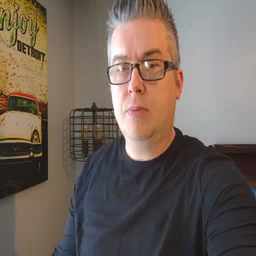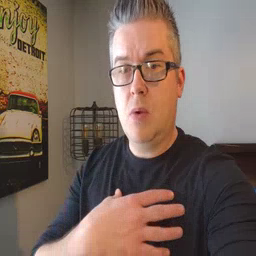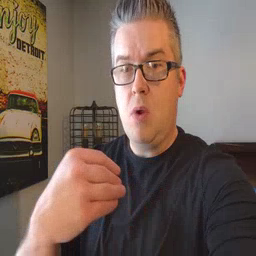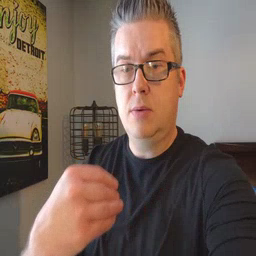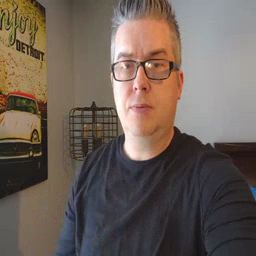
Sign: white